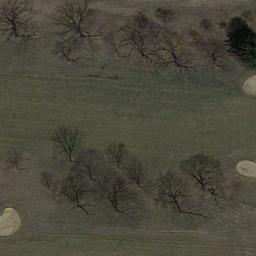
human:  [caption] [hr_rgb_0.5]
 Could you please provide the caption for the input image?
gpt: Many trees are near the golf course .

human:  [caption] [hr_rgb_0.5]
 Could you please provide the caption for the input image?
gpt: The golf course has a fairways, Some bare barrier trees and three sandpits .

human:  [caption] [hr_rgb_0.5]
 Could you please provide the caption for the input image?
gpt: There are a few bunkers and many withered trees on a large lawn on the golf course .

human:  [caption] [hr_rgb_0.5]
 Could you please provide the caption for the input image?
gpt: There are four rows of red houses and two lakes .

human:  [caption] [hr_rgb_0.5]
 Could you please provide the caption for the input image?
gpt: There are many withered trees on the golf course .